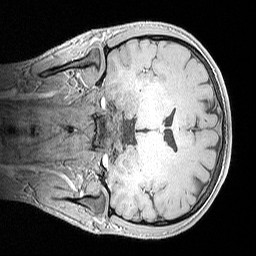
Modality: MP2RAGE
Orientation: coronal
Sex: male
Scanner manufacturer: siemens
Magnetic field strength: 3 T
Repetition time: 5 s
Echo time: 0.00292 s